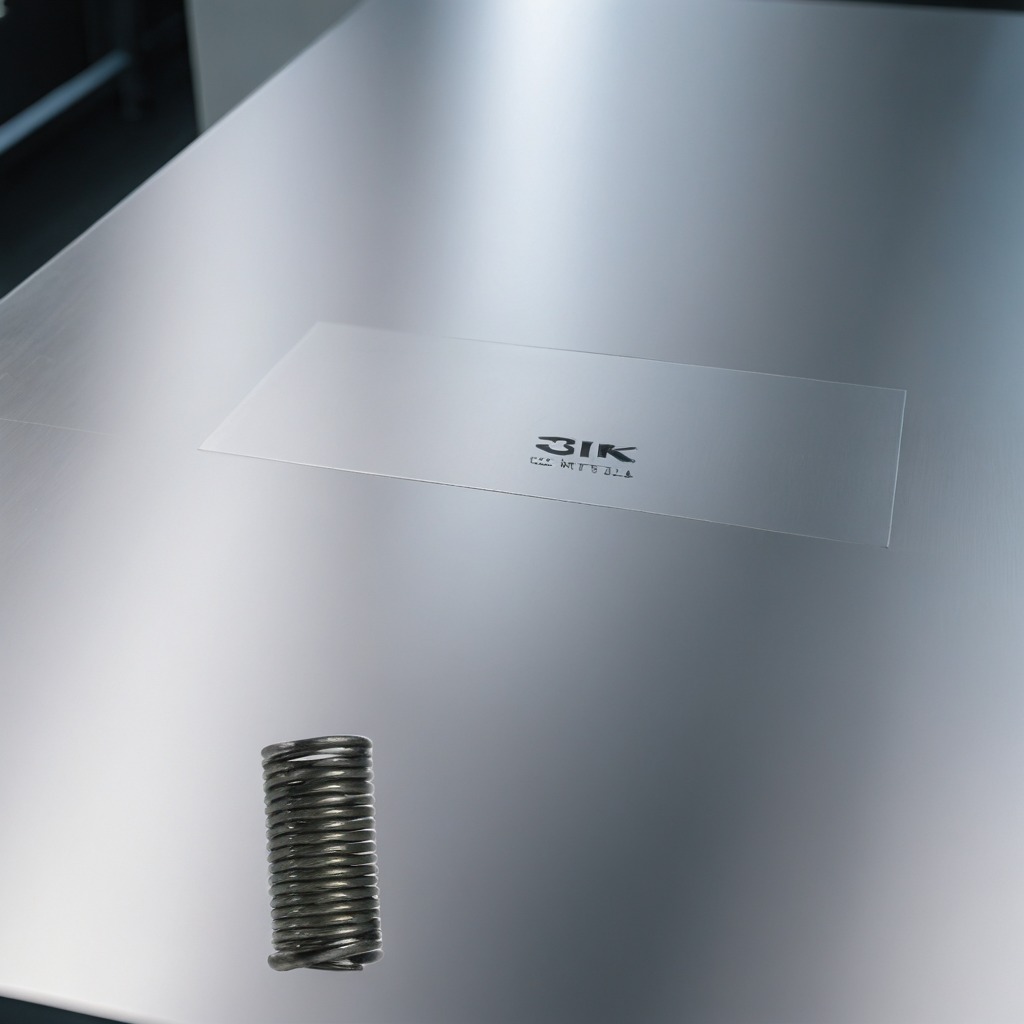
A coiled metal spring is lying on the stainless steel table.